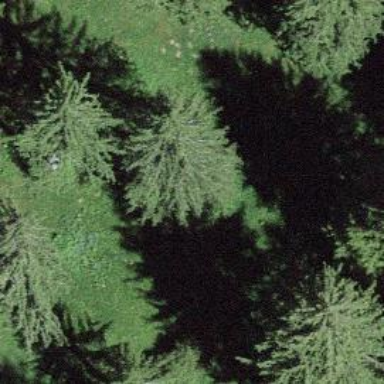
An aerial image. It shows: Beautiful tree in nature.